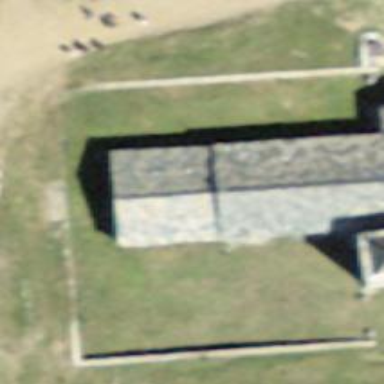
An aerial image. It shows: Memorial supported by wall.